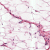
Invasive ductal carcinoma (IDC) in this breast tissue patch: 0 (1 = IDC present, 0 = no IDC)